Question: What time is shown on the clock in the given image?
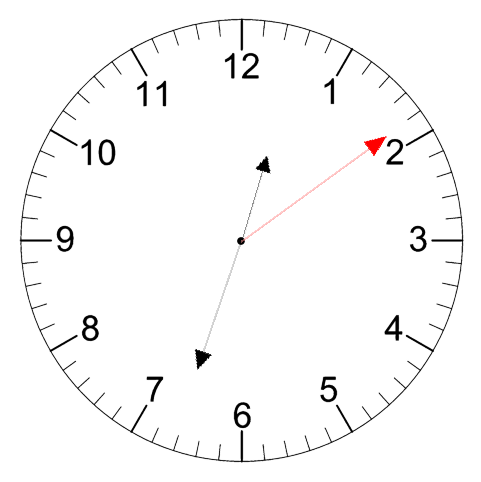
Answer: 12:33:09